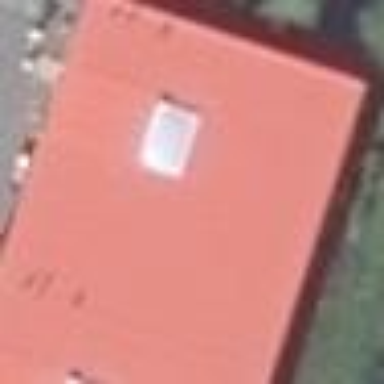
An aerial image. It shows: Industrial building with red metal skillion roof. The roof is oriented across the building.